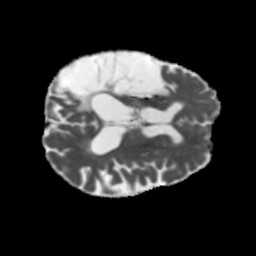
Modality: MD
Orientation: axial
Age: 51
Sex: male
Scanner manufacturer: siemens
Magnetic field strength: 3 T
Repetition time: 5.47 s
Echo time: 0.0854 s